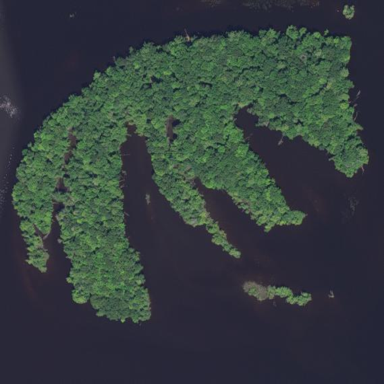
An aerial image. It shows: Island covered with dense forest.